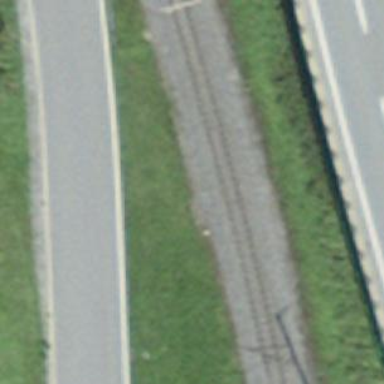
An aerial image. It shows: Narrow-gauge railway track with electrified contact line. The railway has one track.